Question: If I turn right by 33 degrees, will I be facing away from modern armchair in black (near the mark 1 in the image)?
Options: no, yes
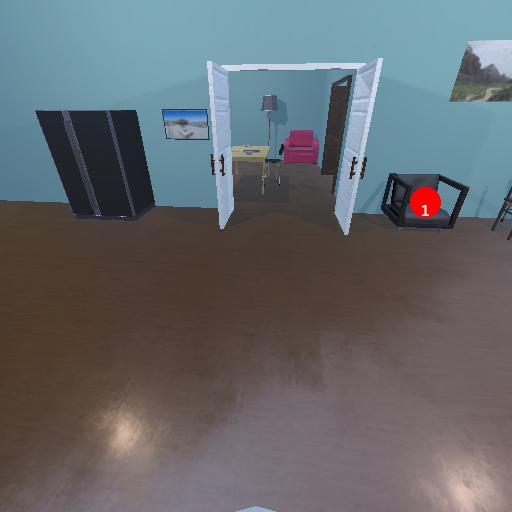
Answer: no